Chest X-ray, AP view. Patient: 61 years old, sex F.
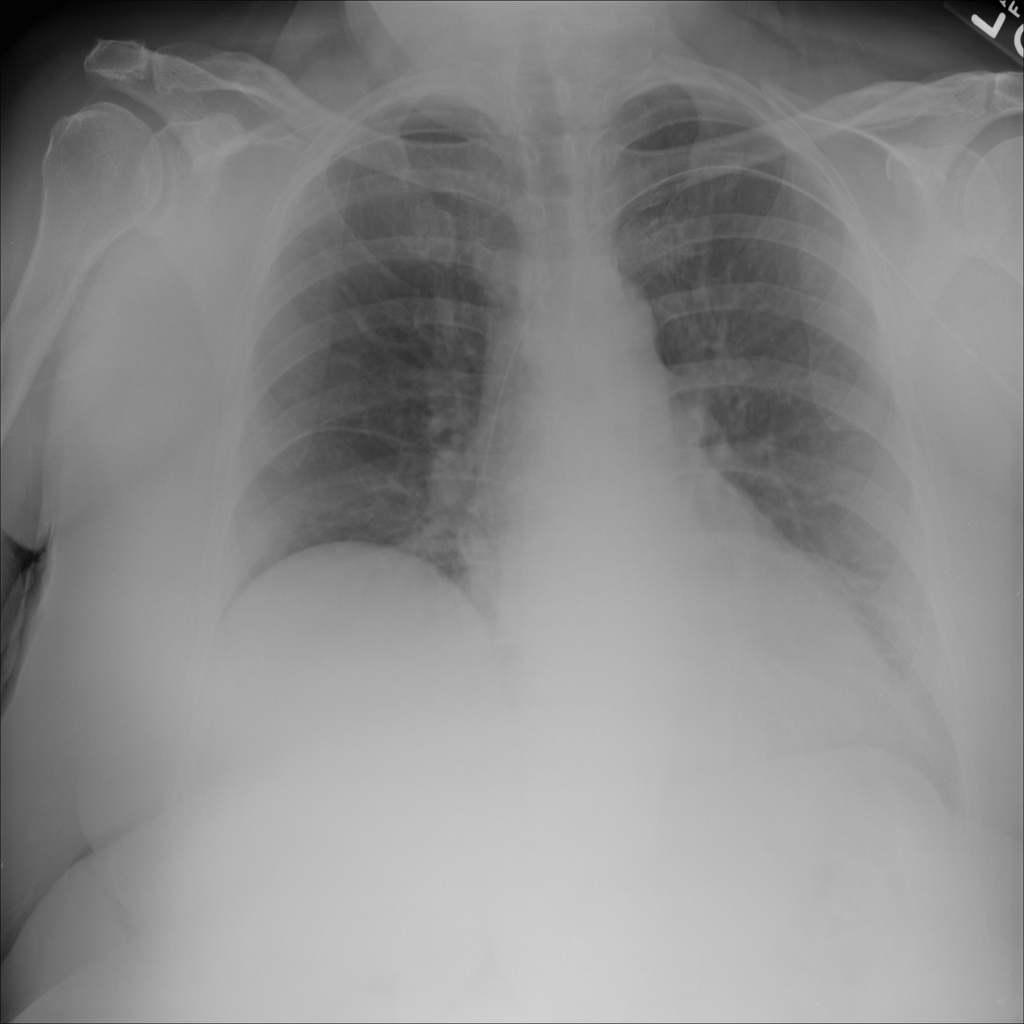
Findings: No Finding